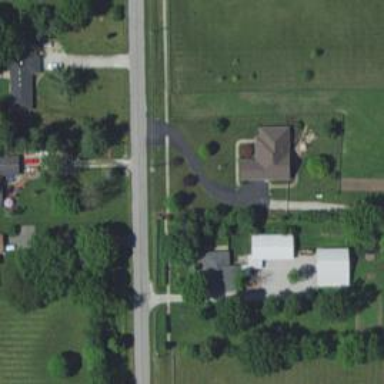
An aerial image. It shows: Driveway.